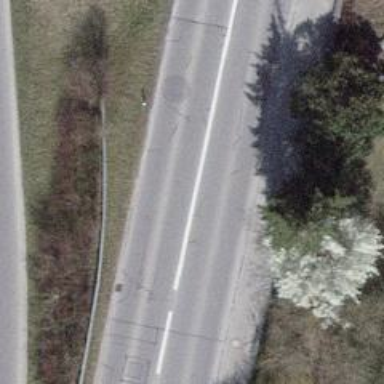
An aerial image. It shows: Asphalt road classified as primary highway.